Question: GREAT comment thread at: <URL> gave me hope but I failed to solve my issue. When I use cURL to fetch the www.php.net page, it works so cURL works
I have a network-appliance that lives on a local LAN (<URL>" and the network-appliance responds with a change to the "ALARM" state. <-- That is what I want to automate with one button!
On my web form I have $_POST PHP code to execute when the Alarm_Button is clicked. I want the user on my clients physical site to be able to click the_button on my web_form (www.mySite.com/index.php?option=com_rsform&formId=27) in -their browser- and have cURL code send/Post/execute that (http-ALARM) address/instruction string. Can I do this thing? No UI Required at or after address/instruction is sent.
I tried:
'''
$c = curl_init('http://192.168.1.117/u/r/l');
curl_setopt($c, CURLOPT_HTTPHEADER, array('#diag/term&cmd=signage+sign+ALARM'));
curl_exec($c);
'''
AND
'''
$curl = curl_init();
echo"<br> the curl resource is ch --> $curl";
curl_setopt ($curl, CURLOPT_URL, "http://192.168.1.117");
curl_setopt ($curl, CURLOPT_POST, "/#diag/term&cmd=signage+sign+CELL_IN_ALARM");
curl_setopt($curl, CURLOPT_RETURNTRANSFER, 1);
$result = curl_exec ($curl);
curl_close ($curl);
echo"<br> The RESULT (1) is --> $result";
'''
No error message but no useful result.
First: I am afraid I am being stopped by the security restrictions like "no_outside_web_page_doing_junk_locally" kind of rules.
IF I have to create a local page on an internal web server, I can do this on another device on the same/adjacent network. But the problem remains for me, how to express the ip/command instruction in the cURL tools.
I have scoured the StackOverFlow information and it seems like I am close but missing the "glaring truth" somewhere!
Hope my challenge is worthy of your interest.
Thank you.
---UPDATE---

the "Sent" values (461) above and below the one (484) highlighted have respective POST Data of:
{"version":"1.1","method":"unit.baseInfo","id":28,"params":[]}
{"version":"1.1","method":"term.cmd","id":29,"params":["signage sign CELL_IN_ALARM"]}
{"version":"1.1","method":"unit.baseInfo","id":30,"params":[]}
This shows Types application/jason and URLs of -<URL>
Does this simplify or complicate my struggle?
-- New Update --
When I run the following code I get the php.net home page and a blank return "...is -->" for the second return...
'''
// From http://www.tuxradar.com/practicalphp/15/10/2
$curl1 = curl_init();
curl_setopt ($curl1, CURLOPT_URL, "http://www.php.net");
curl_setopt($curl1, CURLOPT_RETURNTRANSFER, 1);
$result = curl_exec ($curl1);
curl_close ($curl1);
print $result;
//====================
$curl = curl_init();
curl_setopt ($curl, CURLOPT_URL, "http://192.168.1.117");
curl_setopt($curl, CURLOPT_RETURNTRANSFER, 1);
$result = curl_exec ($curl);
curl_close ($curl);
//print $result;
echo"<br> The RESULT (1) is --> $result";
'''
The first one is a www and the second one is the device on my network. Is this a primitive Network/Web conflict? Really appreciate the brain cycles here!
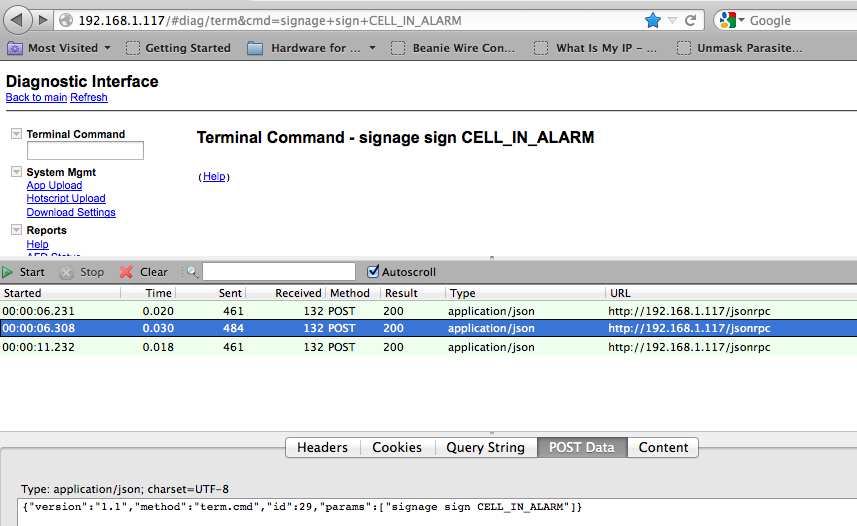
Answer: You are thinking of 'CURLOPT_POSTFIELDS'.
This can be used like
'''
$ch = curl_init($site);
curl_setopt($ch, CURLOPT_RETURNTRANSFER, true);
curl_setopt($ch, CURLOPT_POSTFIELDS, "field1=value1&field2=value2&field3=value3");
$chx = curl_exec($ch);
'''
It should also be noted that CURLOPT_POST only takes TRUE or FALSE per the documentation found <URL>